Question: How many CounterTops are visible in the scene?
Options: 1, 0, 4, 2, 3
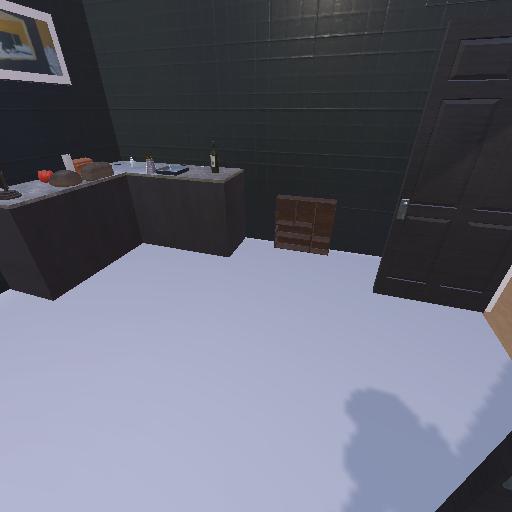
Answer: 1